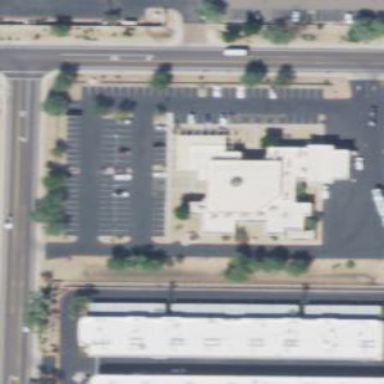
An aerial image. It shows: Government office building.